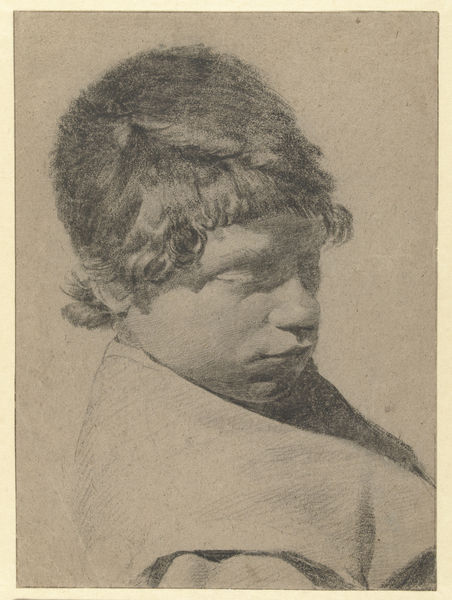
Titel: Buste van een jongen
Künstler: Leendert van der Cooghen
Standort: Amsterdam
Institution: Rijksmuseum
Schlagwörter: schlaf, nase, schwarz, weiss, zeichnung, porträt, kind, locken, junge, wimpern, müde, schlfender